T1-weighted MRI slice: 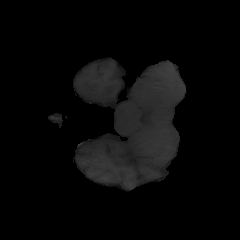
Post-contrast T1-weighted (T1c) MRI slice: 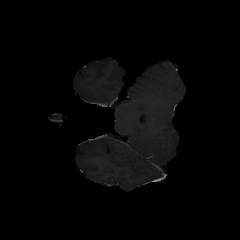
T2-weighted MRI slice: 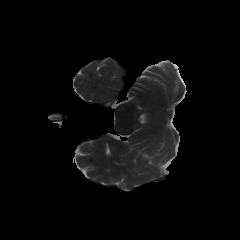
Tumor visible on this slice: no